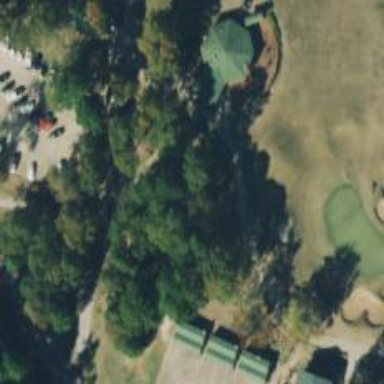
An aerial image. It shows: Path for golf carts.